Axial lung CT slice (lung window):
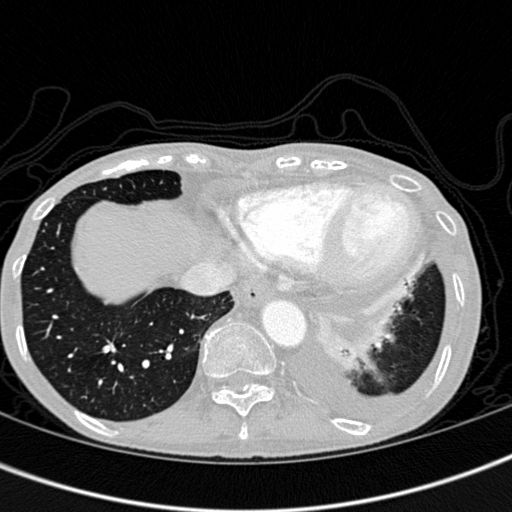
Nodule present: no